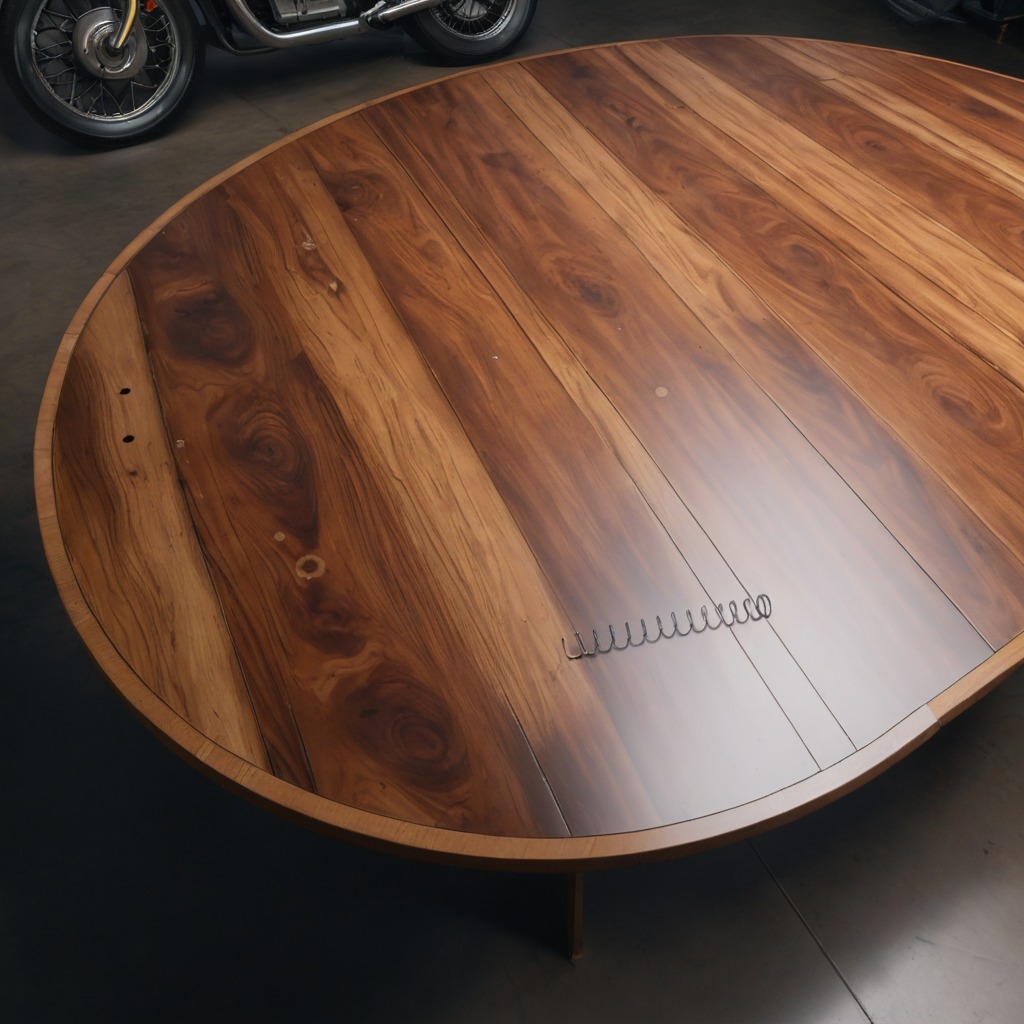
A coiled metal spring is lying on the wooden table.